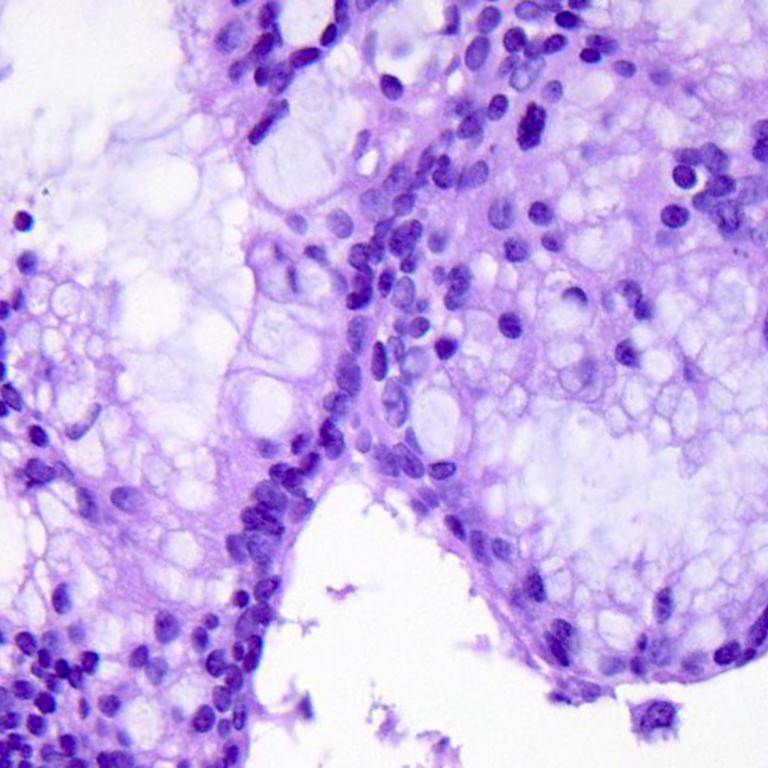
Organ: colon
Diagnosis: adenocarcinomas